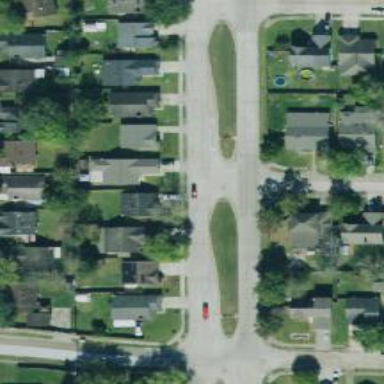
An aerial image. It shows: Secondary road.